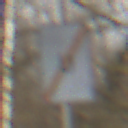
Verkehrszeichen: EndeUmleitung
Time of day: MorningAfternoon
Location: Outdoor (Nature)
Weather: Clear
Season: Winter
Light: Natural